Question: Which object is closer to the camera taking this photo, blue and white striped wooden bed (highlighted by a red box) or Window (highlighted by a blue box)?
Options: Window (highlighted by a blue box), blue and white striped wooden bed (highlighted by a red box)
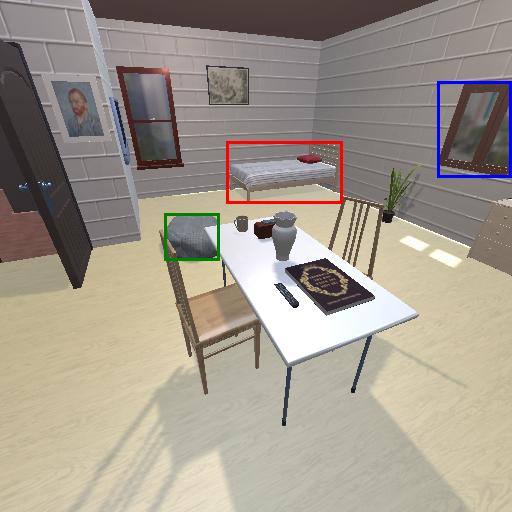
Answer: Window (highlighted by a blue box)